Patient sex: F
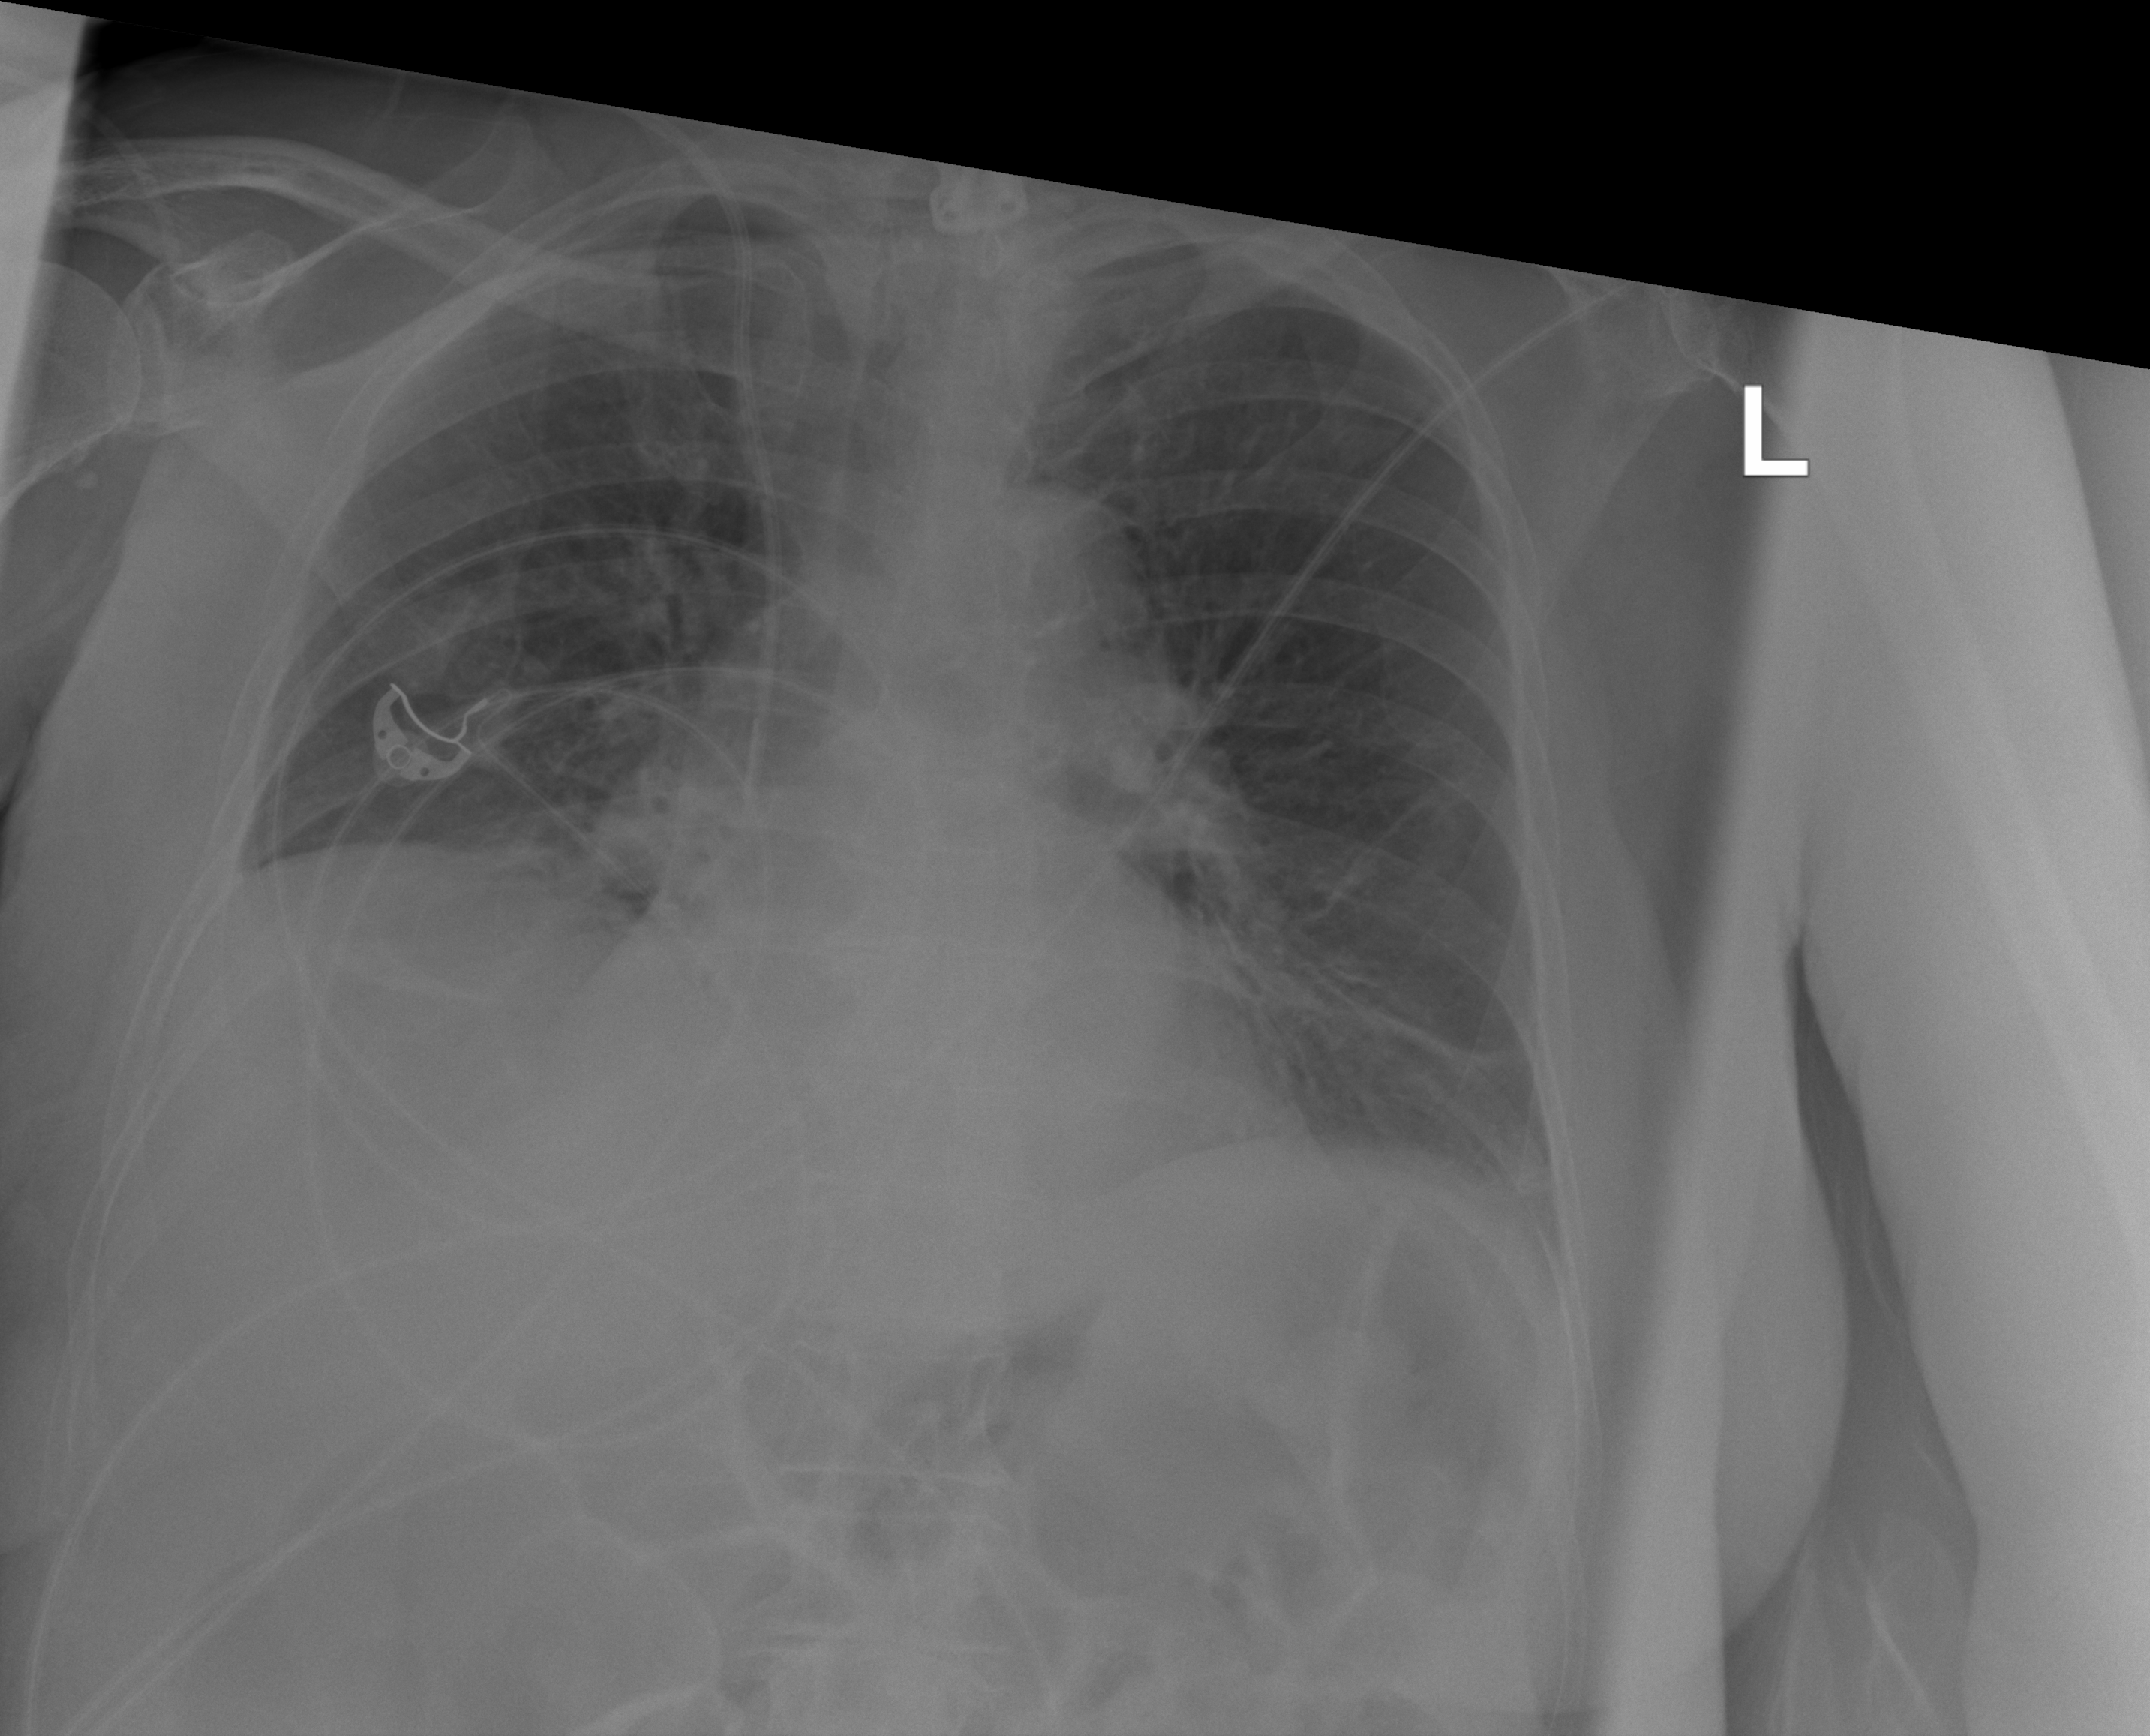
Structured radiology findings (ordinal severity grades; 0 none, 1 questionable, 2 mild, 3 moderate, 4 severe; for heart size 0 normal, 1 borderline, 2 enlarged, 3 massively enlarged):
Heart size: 2
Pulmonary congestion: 2
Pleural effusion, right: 0
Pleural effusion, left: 0
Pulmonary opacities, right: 0
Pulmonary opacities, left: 2
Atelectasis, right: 2
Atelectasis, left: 2